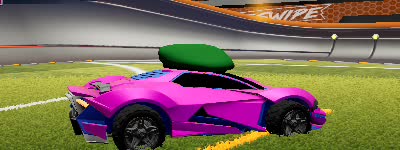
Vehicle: werewolf